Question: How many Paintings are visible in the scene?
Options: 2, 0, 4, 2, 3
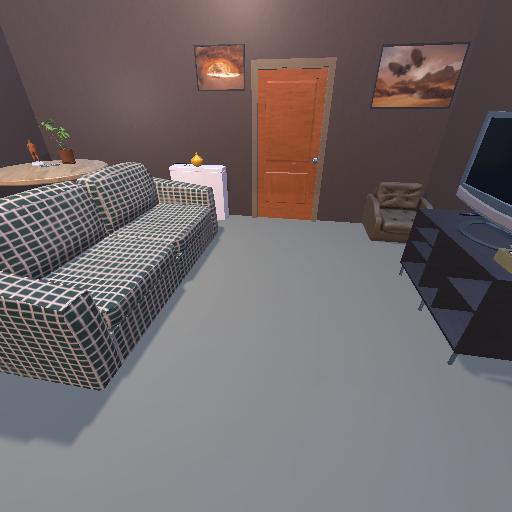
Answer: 2